Field crop: tomato
Growth stage: 1
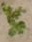
Species: portulaca